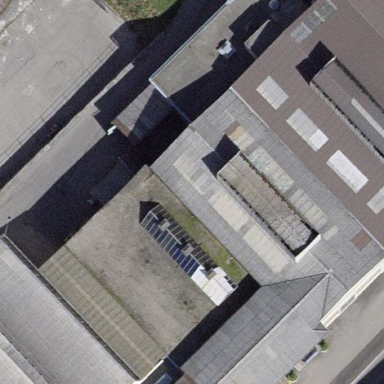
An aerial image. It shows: Beige building with gabled gray roof.